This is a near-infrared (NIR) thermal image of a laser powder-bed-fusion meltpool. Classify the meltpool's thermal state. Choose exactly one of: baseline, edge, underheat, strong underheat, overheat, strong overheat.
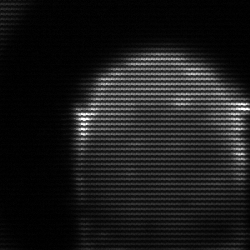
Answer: edge